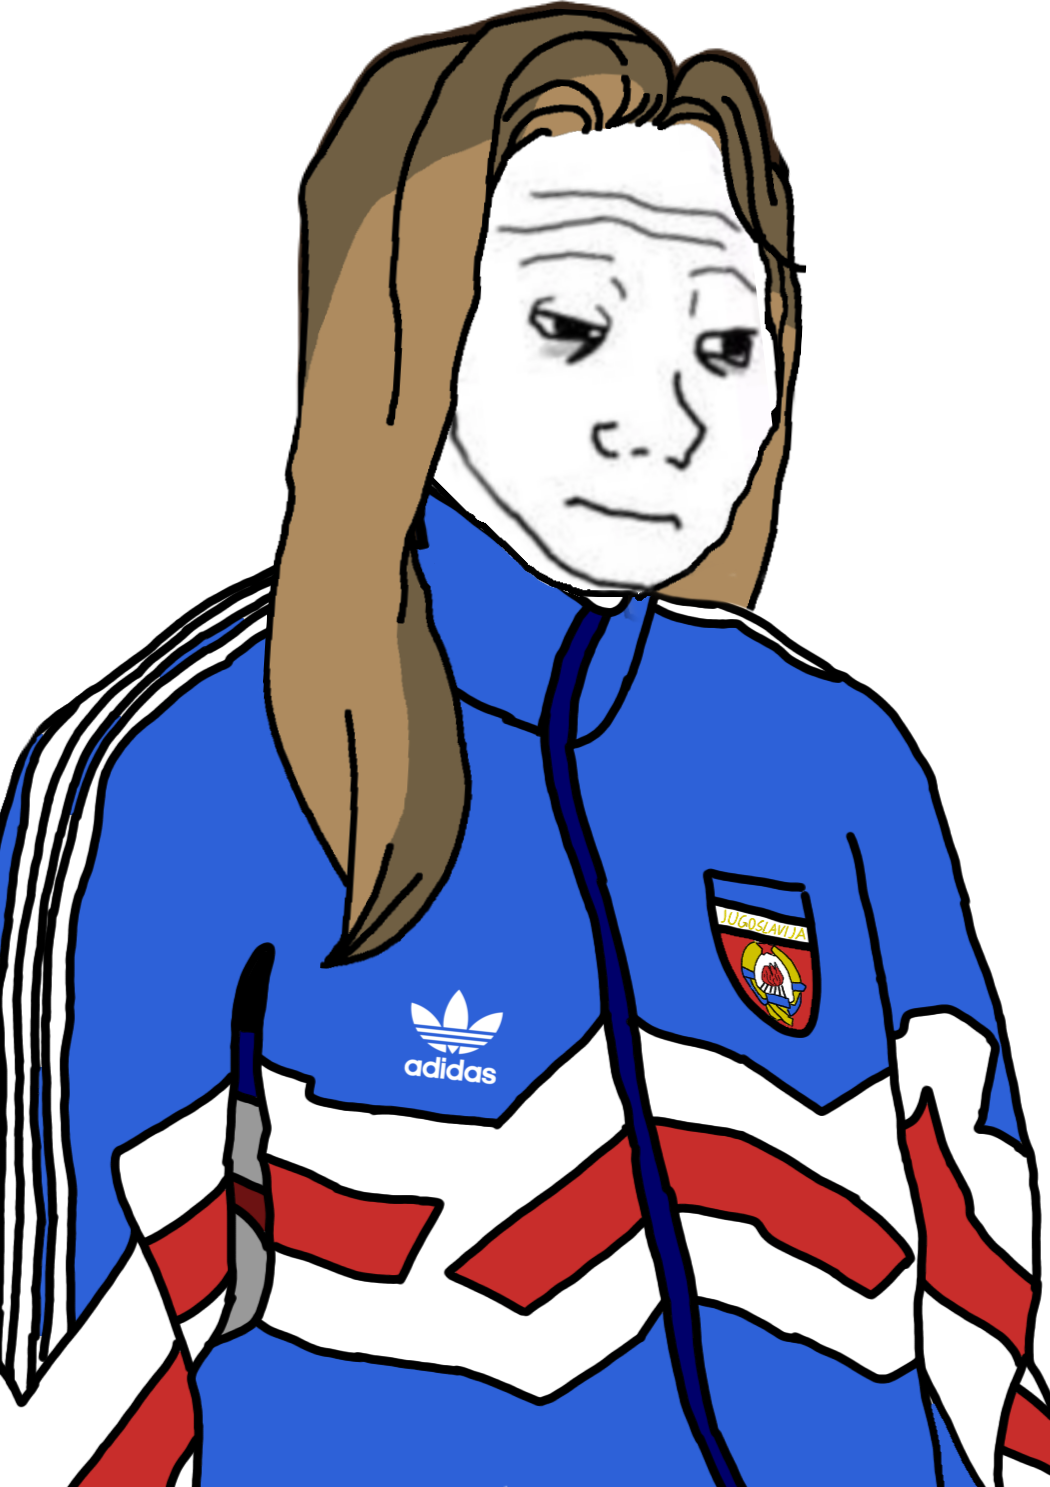
Label: 5_Trad_Wife